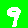
Digit: 9